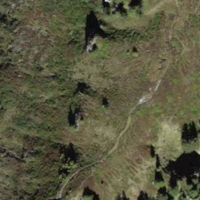
EUNIS habitat code: 23
Species observed at this site:
Molinia caerulea